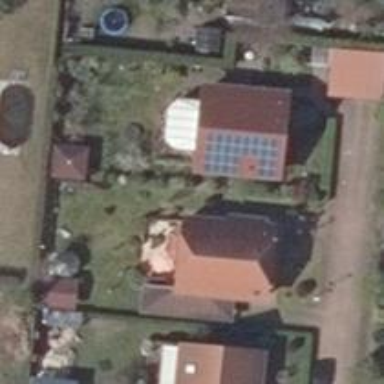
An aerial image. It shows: Solar photovoltaic panel generator.